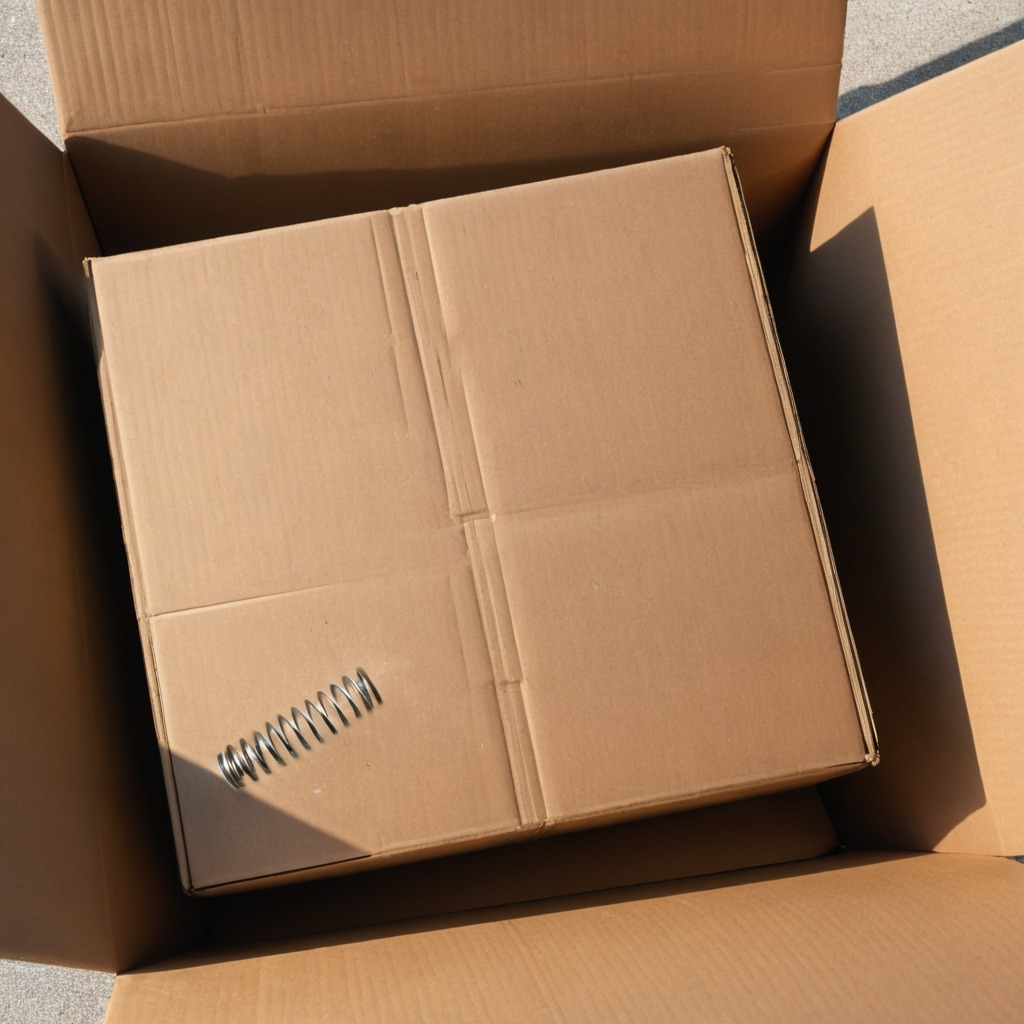
A coiled metal spring is lying on the cardboard box surface.